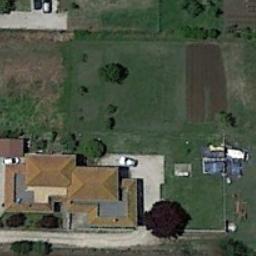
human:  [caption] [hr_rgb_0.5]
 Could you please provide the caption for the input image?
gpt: The sparse residential is on the grass next to a road .

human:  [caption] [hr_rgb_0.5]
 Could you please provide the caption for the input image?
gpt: There are several houses of different sizes in a sparse residential area surrounded by grass .

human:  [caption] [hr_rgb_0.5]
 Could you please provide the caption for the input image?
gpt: There are three houses on either side of the road, One of which has a swimming pool .

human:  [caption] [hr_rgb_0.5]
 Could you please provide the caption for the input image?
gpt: There are several buildings of different shapes and sizes in the sparse residential .

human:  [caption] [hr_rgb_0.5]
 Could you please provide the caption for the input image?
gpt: A sparse residential area with a yellow building on the green meadow .